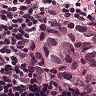
Metastatic tissue present: yes